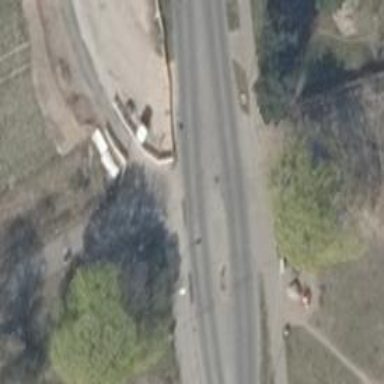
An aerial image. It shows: Secondary road with asphalt surface and separate sidewalks on both sides.